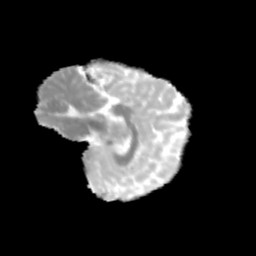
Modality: MD
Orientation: sagittal
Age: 12
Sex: female
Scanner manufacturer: siemens
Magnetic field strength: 3 T
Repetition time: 3.8 s
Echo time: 0.07 s